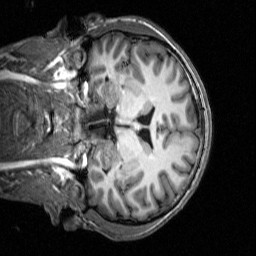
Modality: T1w
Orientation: coronal
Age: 28
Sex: male
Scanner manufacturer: siemens
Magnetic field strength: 3 T
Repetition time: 2.53 s
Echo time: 0.00277 s